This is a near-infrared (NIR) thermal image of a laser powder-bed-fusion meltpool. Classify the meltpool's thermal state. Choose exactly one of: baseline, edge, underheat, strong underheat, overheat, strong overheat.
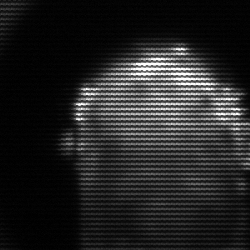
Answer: baseline